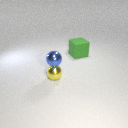
large green rubber cube to the right of small yellow metal sphere